Question: I am creating my first website using bootstrap.
When I started to create the menu, I found, however, unwanted effects.
Let's start with a triangle that I can not delete in any way :

The HTML code is :
'''
<div class="navbar">
<div class="navbar-inner">
<a class="brand" href="#">
<img src="img/logo.png" alt="Logo Impressive">
</a>
<ul class="nav">
<li><a href="#">Home</a></li>
<li><a href="#">Sliders</a></li>
<li class="dropdown">
<a class="dropdown-toggle" data-toggle="dropdown" href="#">
Pages
<b class="caret"></b>
</a>
<ul class="dropdown-menu" aria-labelledby="dLabel">
<li>Example</li>
<li>Example</li>
<li>Example</li>
</ul>
</li>
<li><a href="#">Features</a></li>
<li><a href="#">Shortcodes</a></li>
<li><a href="#">Why Me ?</a></li>
</ul>
</div> <!-- end navbar-inner -->
</div> <!-- end navbar -->
'''
Another problem I 've found in creating an automatic effect of closing.
Definitely going to be easy for anyone, but my knowledge of jquery are almost absent.
So if someone could help me make that the dropdown-menu appears and disappears on mouse would save me a lot of time.
I thank in advance all those who will help me, since I'm stuck without help in the work
Thanks in advance
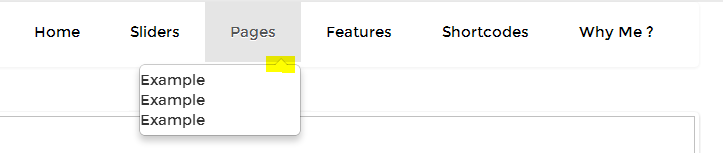
Answer: Here is a nearly identical question that has had heaps of answers... <URL>
Hope this helps and kudos for opting to use Bootstrap. In my experience, you won't be disappointed.